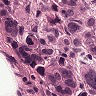
Metastatic tissue present: yes